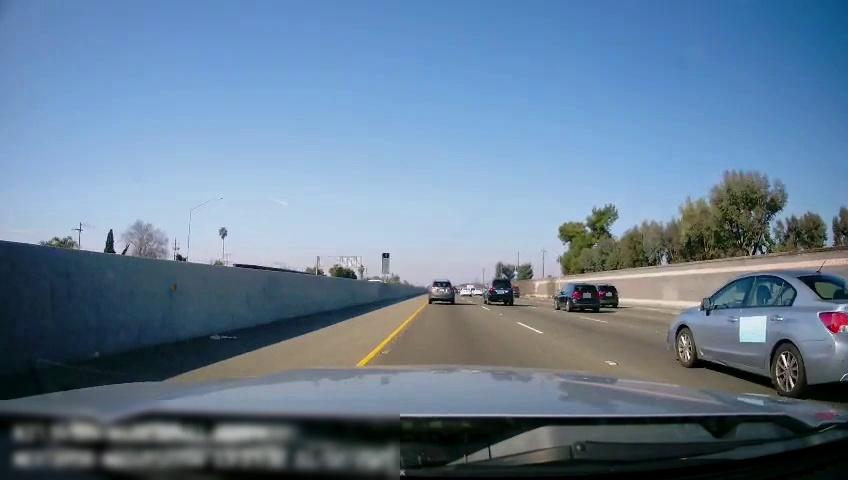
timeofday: Day
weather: Sunny
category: Drivable Space
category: Vehicles | SUV
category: Vehicles | SUV
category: Vehicles | Car
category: Vehicles | Truck
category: Vehicles | SUV
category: Vehicles | Car
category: Vehicles | SUV
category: Lanes | Current Lane
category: Lanes | Current Lane
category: Lanes | Alternate Lane
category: Lanes | Alternate Lane
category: Traffic | Signs